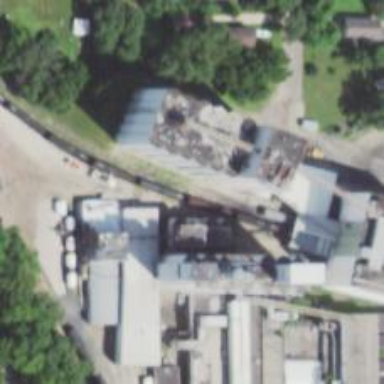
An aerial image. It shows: Silo.